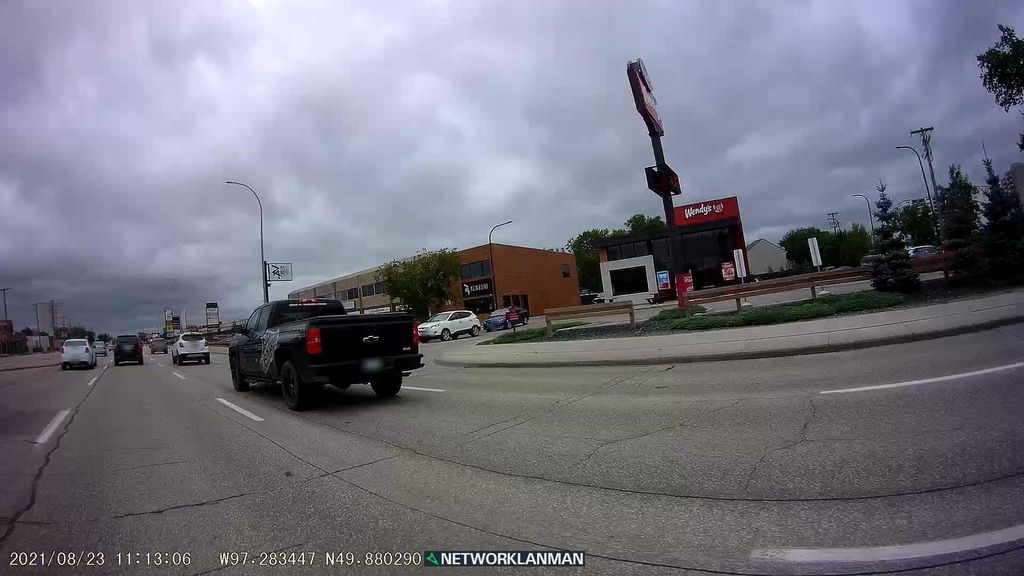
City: winnipeg